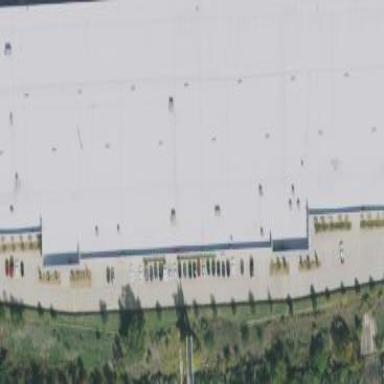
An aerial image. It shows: Warehouse.